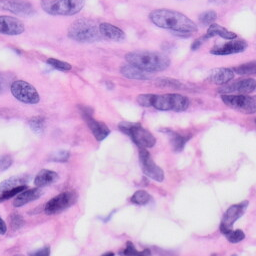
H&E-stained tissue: Skin